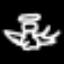
Label: angel